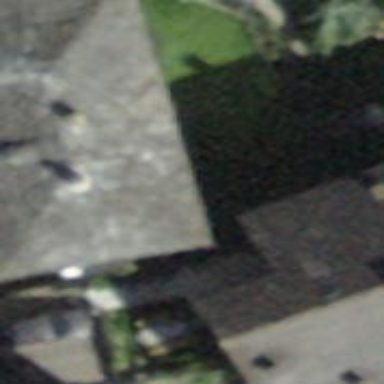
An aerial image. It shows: Hipped roof house.